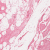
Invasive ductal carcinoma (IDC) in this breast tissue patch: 0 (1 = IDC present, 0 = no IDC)